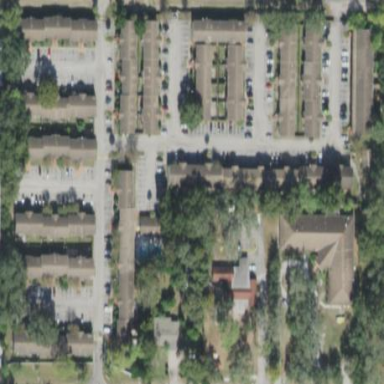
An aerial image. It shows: Condominium in residential area.